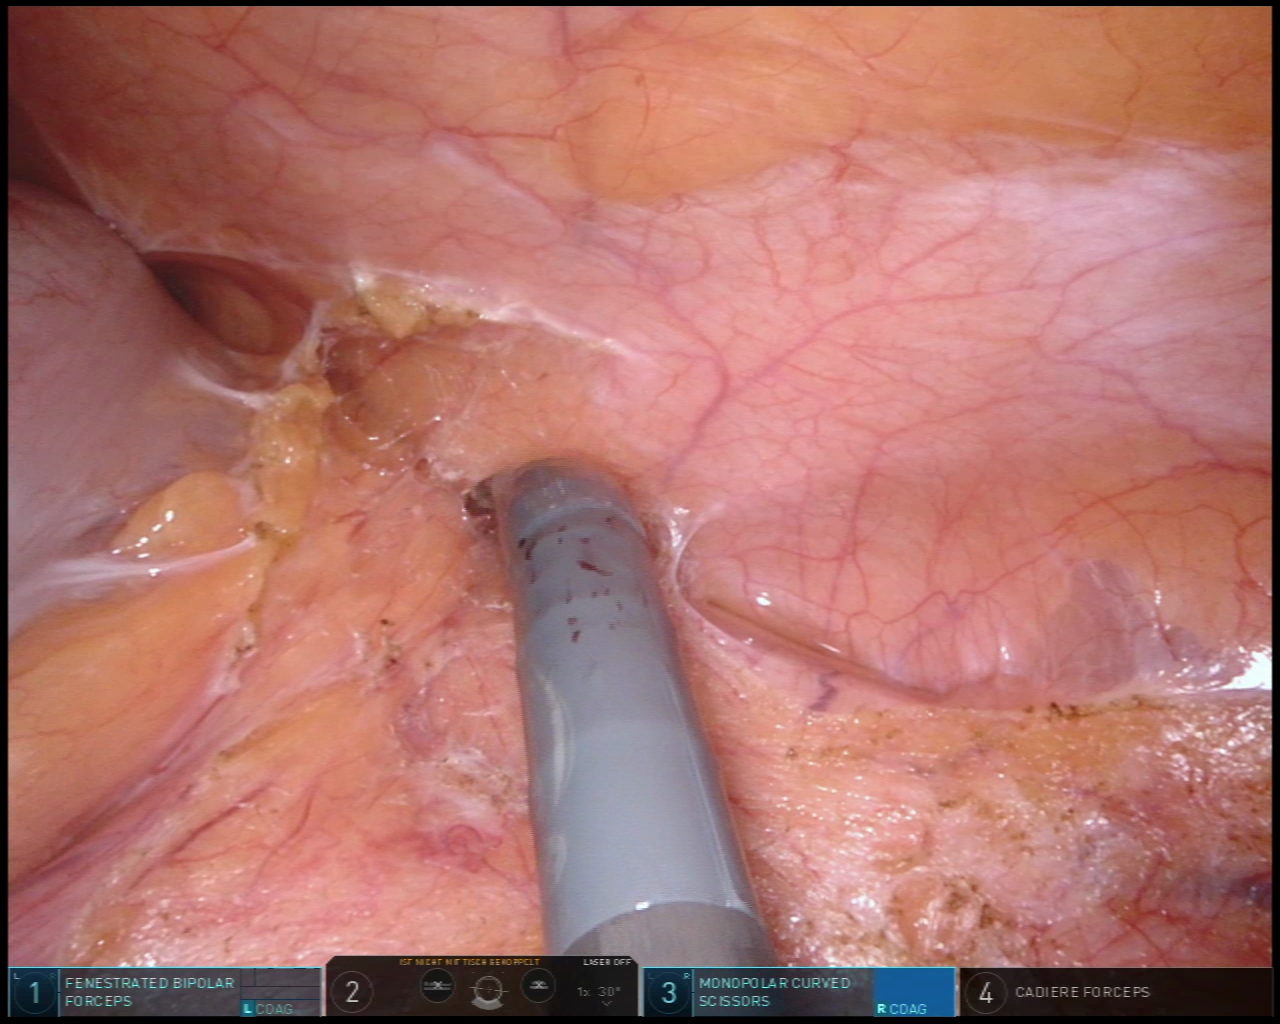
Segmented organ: colon
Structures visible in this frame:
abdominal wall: yes
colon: yes
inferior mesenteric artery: no
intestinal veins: no
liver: no
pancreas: no
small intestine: no
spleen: no
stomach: no
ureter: no
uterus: no
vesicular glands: no